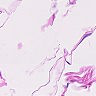
Metastatic tissue present: no